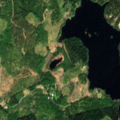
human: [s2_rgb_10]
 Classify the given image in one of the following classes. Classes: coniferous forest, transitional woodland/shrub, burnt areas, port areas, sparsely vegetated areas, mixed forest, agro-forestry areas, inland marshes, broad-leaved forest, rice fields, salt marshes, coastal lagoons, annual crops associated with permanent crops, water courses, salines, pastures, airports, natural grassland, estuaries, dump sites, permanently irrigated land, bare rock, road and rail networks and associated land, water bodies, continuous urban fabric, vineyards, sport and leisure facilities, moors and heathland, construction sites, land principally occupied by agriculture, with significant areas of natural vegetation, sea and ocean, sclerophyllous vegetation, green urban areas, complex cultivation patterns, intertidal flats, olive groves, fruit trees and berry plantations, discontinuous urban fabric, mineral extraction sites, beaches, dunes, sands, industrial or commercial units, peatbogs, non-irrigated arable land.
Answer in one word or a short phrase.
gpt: broad-leaved forest, coniferous forest, mixed forest, transitional woodland/shrub, water bodies